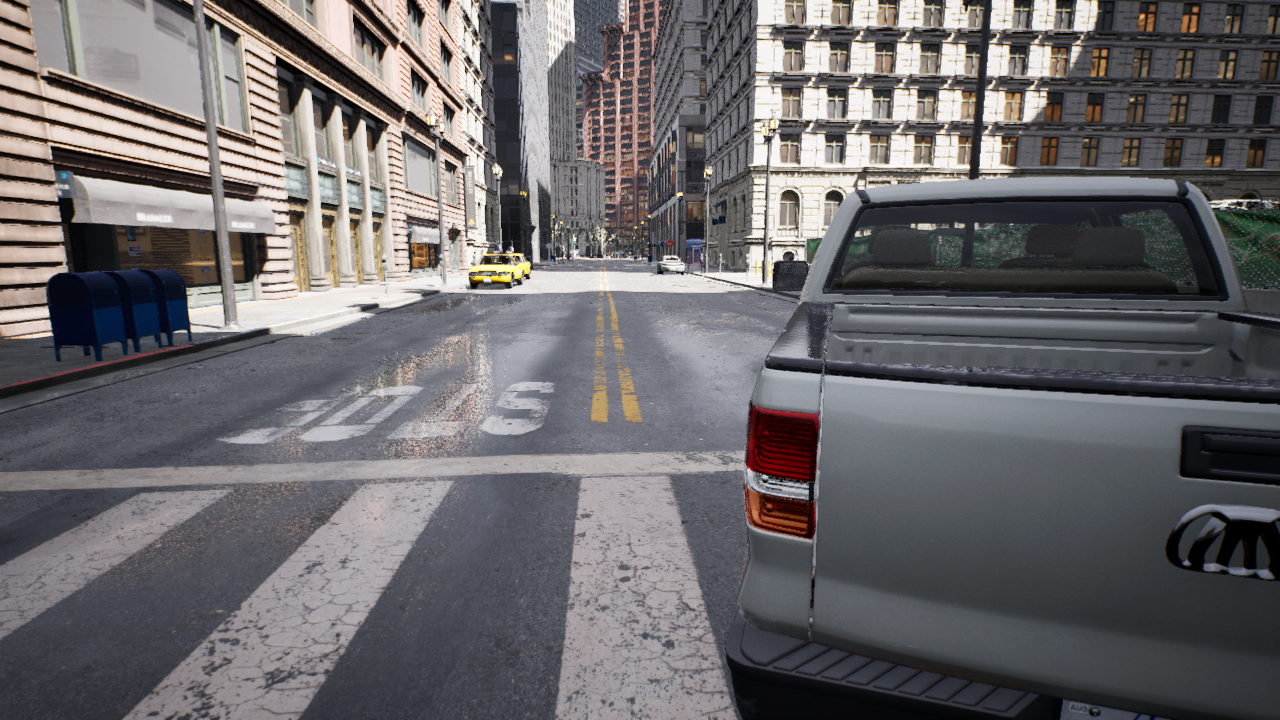
Venue: intersection
Lighting: clear day
Vehicle rig: pickup